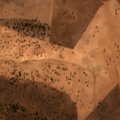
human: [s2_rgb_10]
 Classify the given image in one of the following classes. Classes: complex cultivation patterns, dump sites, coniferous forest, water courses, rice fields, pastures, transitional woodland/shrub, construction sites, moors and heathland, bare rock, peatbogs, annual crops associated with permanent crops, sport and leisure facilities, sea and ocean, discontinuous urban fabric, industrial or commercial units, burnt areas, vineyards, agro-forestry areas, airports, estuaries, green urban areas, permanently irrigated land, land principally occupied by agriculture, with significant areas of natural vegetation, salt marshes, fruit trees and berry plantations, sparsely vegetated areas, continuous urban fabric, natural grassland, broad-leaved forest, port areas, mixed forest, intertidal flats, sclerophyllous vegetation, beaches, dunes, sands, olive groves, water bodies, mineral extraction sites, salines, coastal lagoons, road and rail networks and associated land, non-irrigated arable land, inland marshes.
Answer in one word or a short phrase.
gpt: non-irrigated arable land, agro-forestry areas